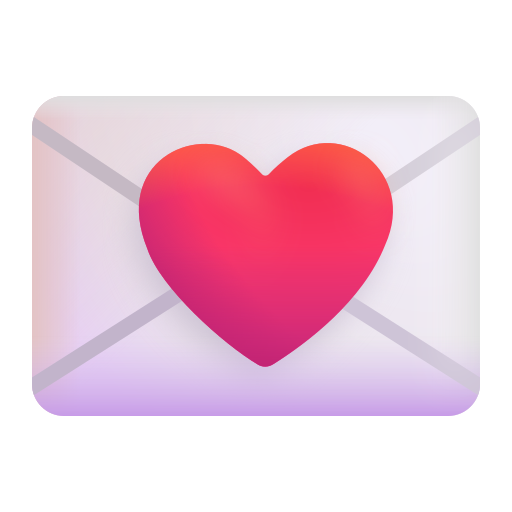
love letter color